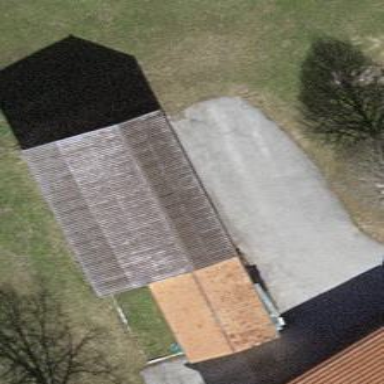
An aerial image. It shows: Garage.